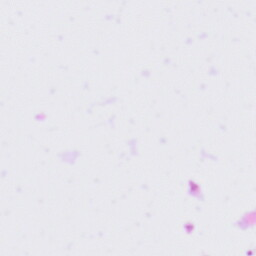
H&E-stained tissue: Tonsil